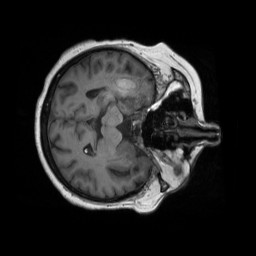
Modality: T1w
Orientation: axial
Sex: male
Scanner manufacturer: siemens
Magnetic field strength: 3 T
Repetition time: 2.3 s
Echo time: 0.00226 s